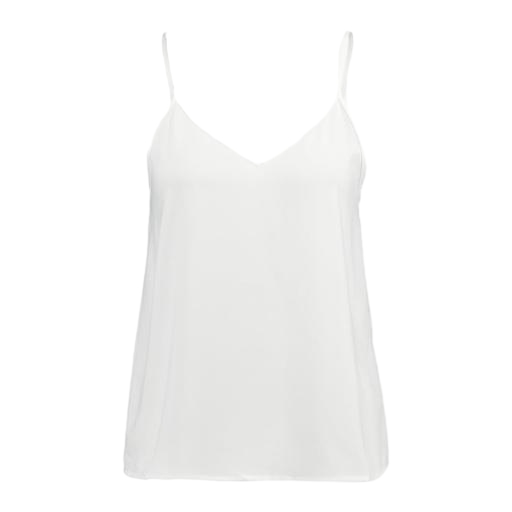
white v-neck cami, white cami, white women's layered cami, white background